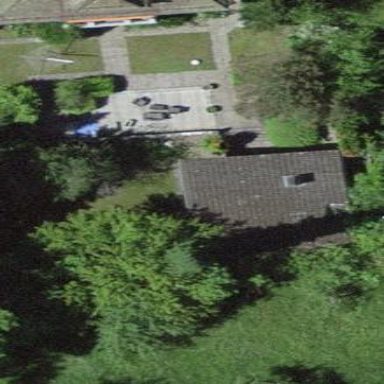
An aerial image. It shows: Shed building.